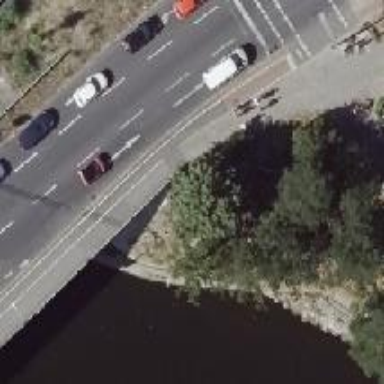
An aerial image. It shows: Asphalt path on bridge with sidewalk and cycleway. Both the footway and cycleway have asphalt surface.